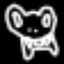
Label: frog